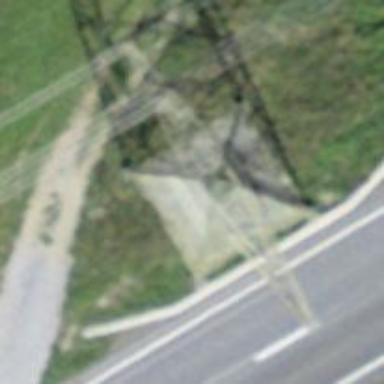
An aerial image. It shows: Power tower.